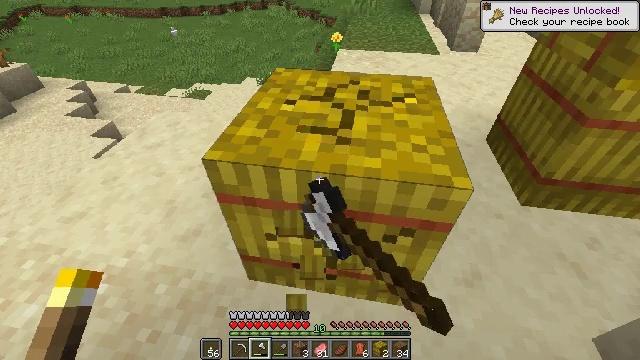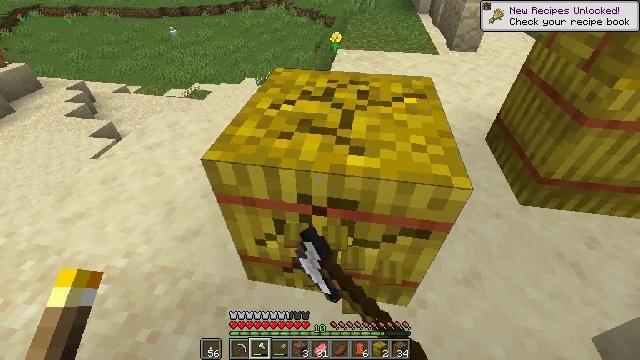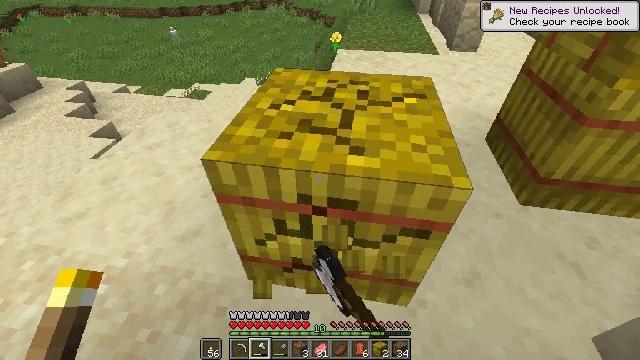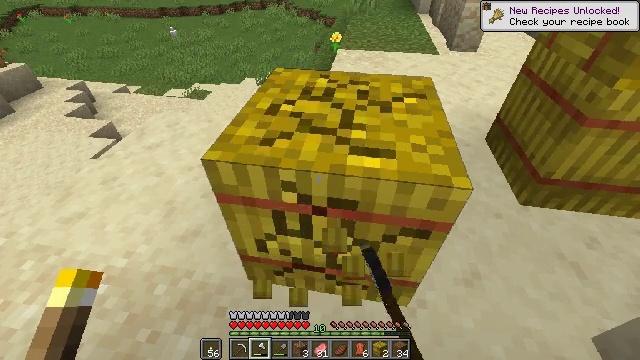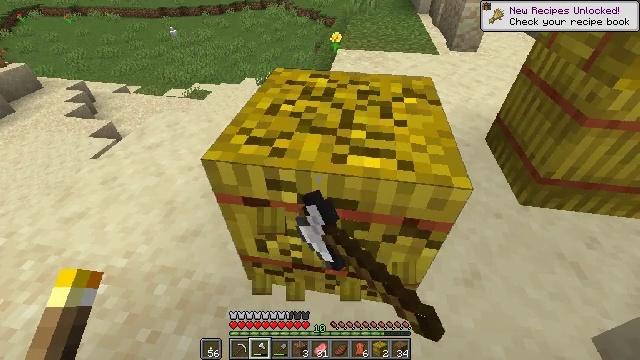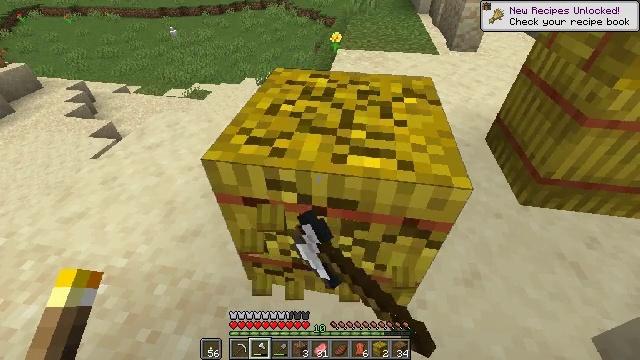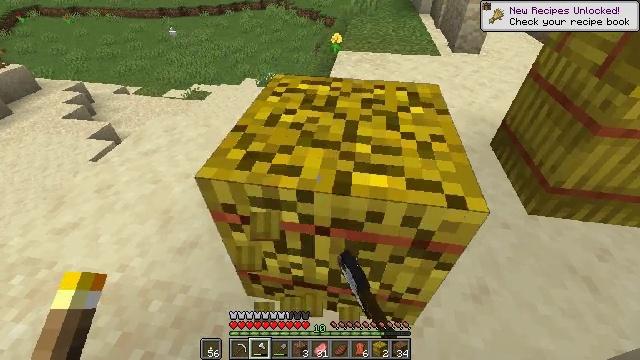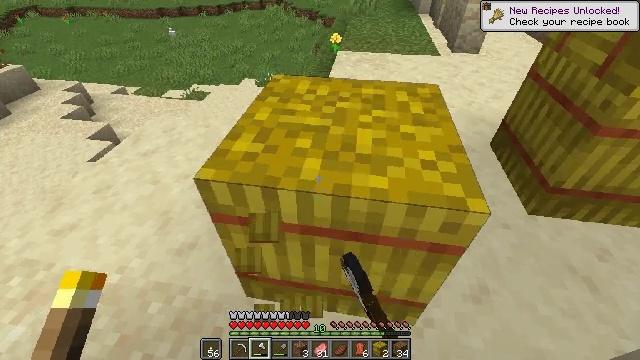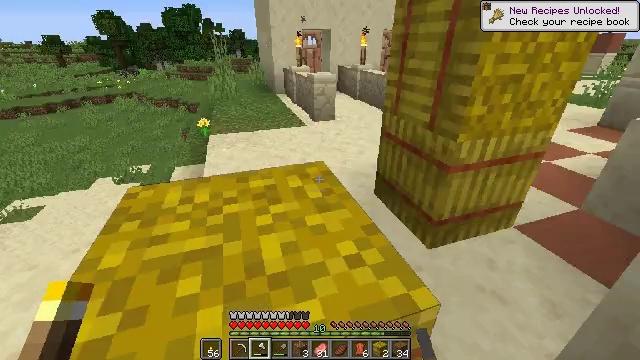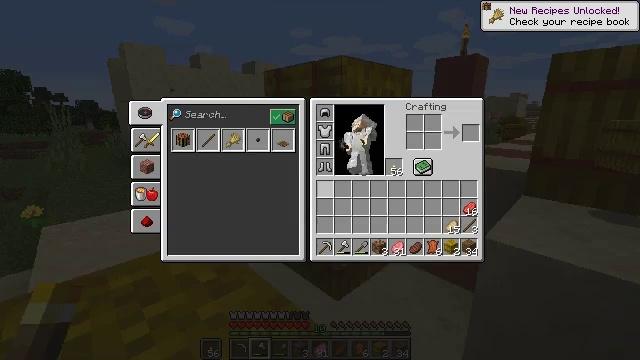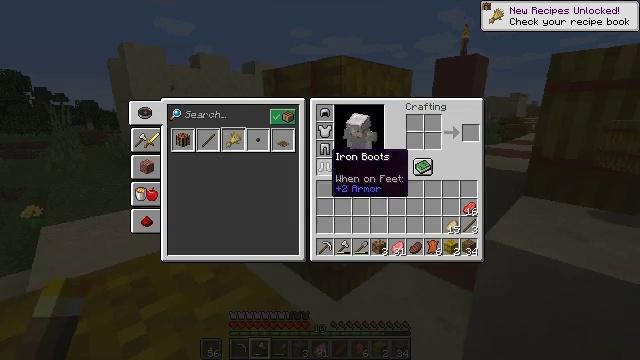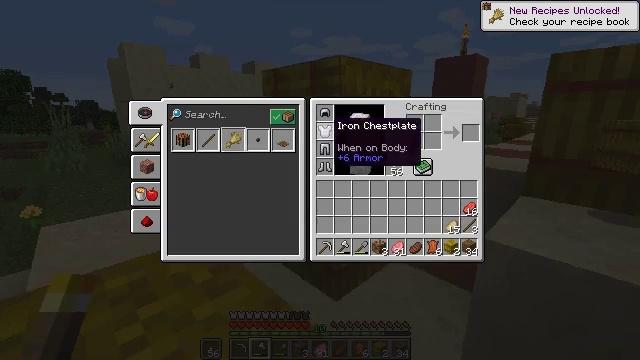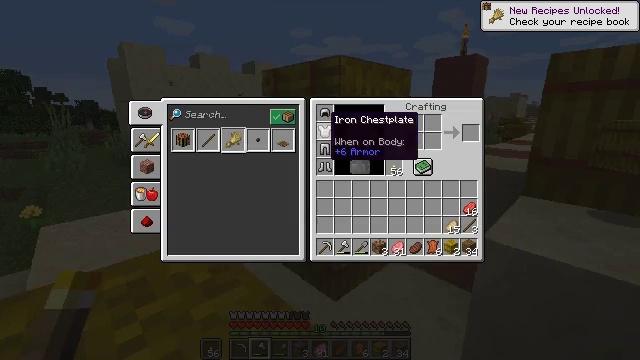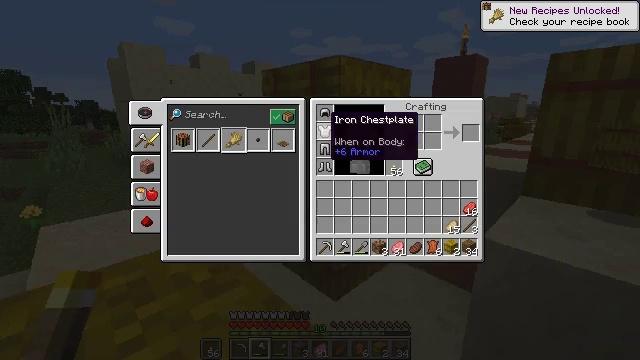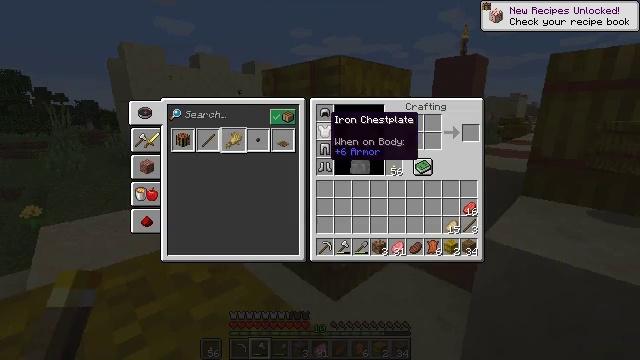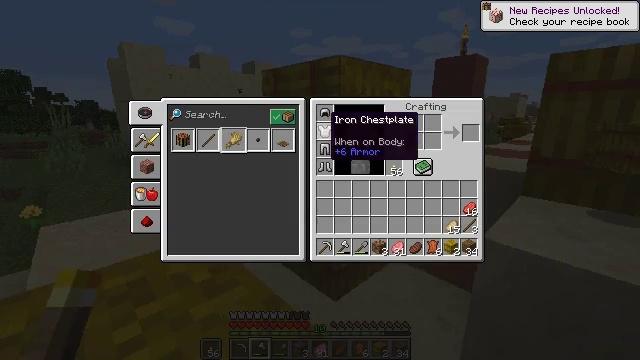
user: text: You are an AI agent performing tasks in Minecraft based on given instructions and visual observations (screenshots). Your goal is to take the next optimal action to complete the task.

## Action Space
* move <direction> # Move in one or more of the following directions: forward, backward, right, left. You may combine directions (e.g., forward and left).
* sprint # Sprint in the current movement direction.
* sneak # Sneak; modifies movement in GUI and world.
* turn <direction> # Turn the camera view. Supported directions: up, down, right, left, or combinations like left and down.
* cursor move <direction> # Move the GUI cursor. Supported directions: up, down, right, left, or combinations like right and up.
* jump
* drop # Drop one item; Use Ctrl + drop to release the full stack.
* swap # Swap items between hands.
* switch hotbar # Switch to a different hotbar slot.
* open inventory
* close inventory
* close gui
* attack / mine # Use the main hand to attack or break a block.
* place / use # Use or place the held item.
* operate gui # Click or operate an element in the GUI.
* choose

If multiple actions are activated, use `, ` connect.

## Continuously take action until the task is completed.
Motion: motion action
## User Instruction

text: Collect a hay block for crafting.
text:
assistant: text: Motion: attack / mine
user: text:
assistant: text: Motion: attack / mine
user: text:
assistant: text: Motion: attack / mine
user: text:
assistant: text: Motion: attack / mine
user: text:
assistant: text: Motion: attack / mine
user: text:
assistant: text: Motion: move forward, attack / mine
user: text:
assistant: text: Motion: move forward
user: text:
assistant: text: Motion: move forward, turn right and up
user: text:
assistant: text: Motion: move forward, turn right and up, open inventory
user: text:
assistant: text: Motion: cursor move up, open inventory
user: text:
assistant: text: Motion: cursor move up
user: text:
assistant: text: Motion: no_op
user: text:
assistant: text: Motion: no_op
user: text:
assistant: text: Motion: no_op
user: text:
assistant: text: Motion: no_op
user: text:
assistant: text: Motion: cursor move right and up
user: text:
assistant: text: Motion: cursor move down
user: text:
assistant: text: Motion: cursor move left and down
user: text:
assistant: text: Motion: turn left and down
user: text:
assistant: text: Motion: attack / mine
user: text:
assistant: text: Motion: turn left, attack / mine
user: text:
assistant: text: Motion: turn left, attack / mine
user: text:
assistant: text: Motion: turn left, attack / mine
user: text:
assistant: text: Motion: attack / mine
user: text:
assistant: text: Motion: turn right and up, attack / mine
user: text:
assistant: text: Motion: turn right and up, attack / mine
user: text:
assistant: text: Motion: attack / mine
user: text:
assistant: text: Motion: attack / mine
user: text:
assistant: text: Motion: turn down, attack / mine
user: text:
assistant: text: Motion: turn left and down, attack / mine